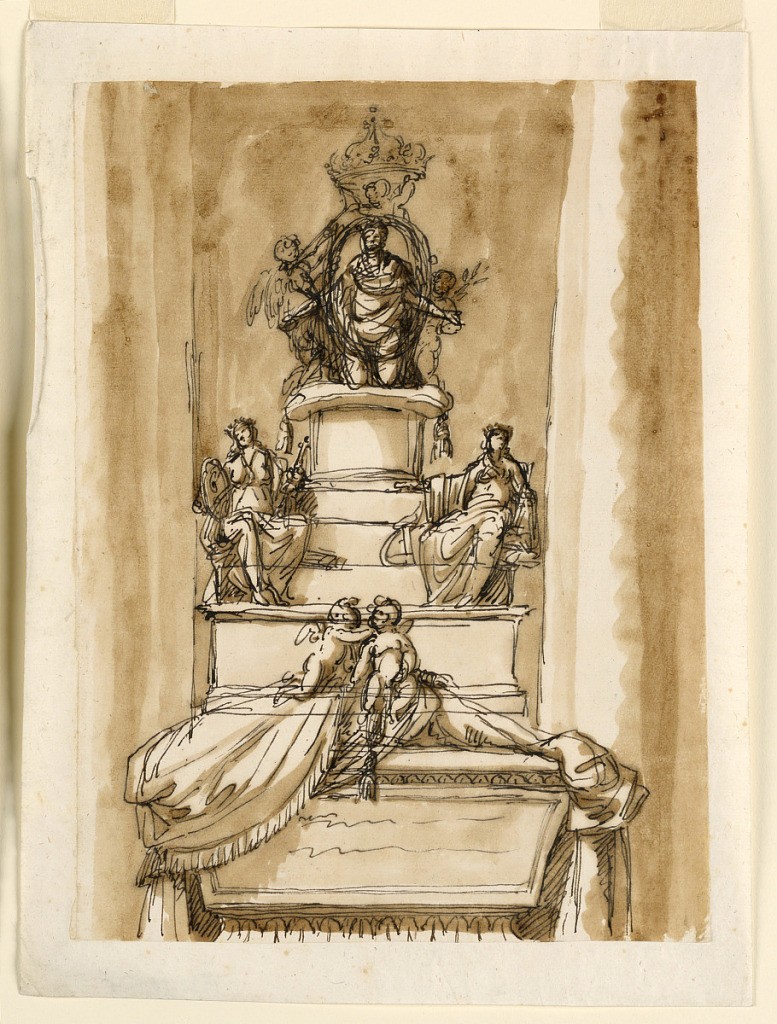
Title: Design for Stuart Monument
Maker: Giuseppe Barberi, Italian, 1746–1809
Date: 1793
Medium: Pen and brown ink, brush and brown wash on lined off-white laid paper
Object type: Drawing
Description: The scheme and the sarcophagus are variations of 1938-88-1296. The design begins below with the sarcophagus. The pedestal has a base, above which rise three steps and a short pedestal on top. Upon the steps sit two crowned women, the left carrying a shield or a medallion and a mace, the right one something indistinct. Beside the left lie fasces beside the right, probably a helmet. On top kneels the king with extended arms upon a cushion, seen from the front. Over the figure is partly drawn another suggestion: a kneeling winged genius at left supports together with a standing putto at right the oval medallion. The putto carries in his left hand a laurel branch. On top is the upper part of a dlying putto supporting the crown with his raised hands. The framing parts of the columns are sketched.